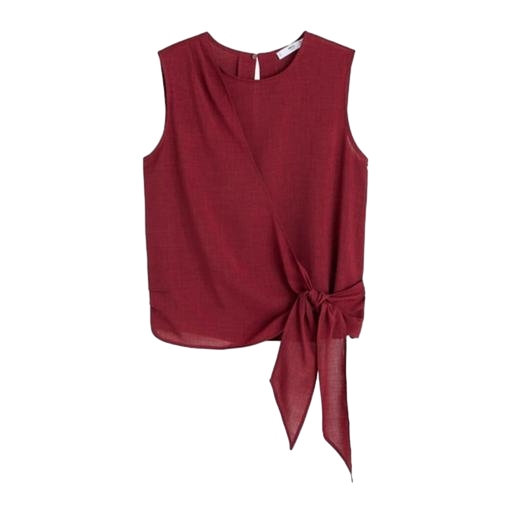
wrapover sleeveless neck tie blouse, red sleeveless tie neck blouse, sleeveless solid blouse, white background